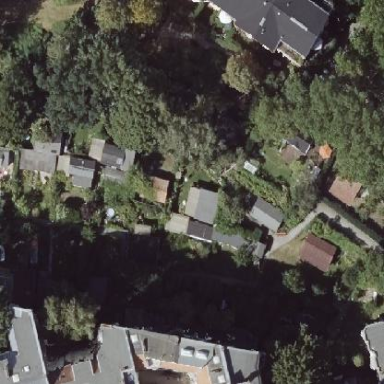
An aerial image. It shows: Allotments area.